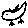
Label: bird